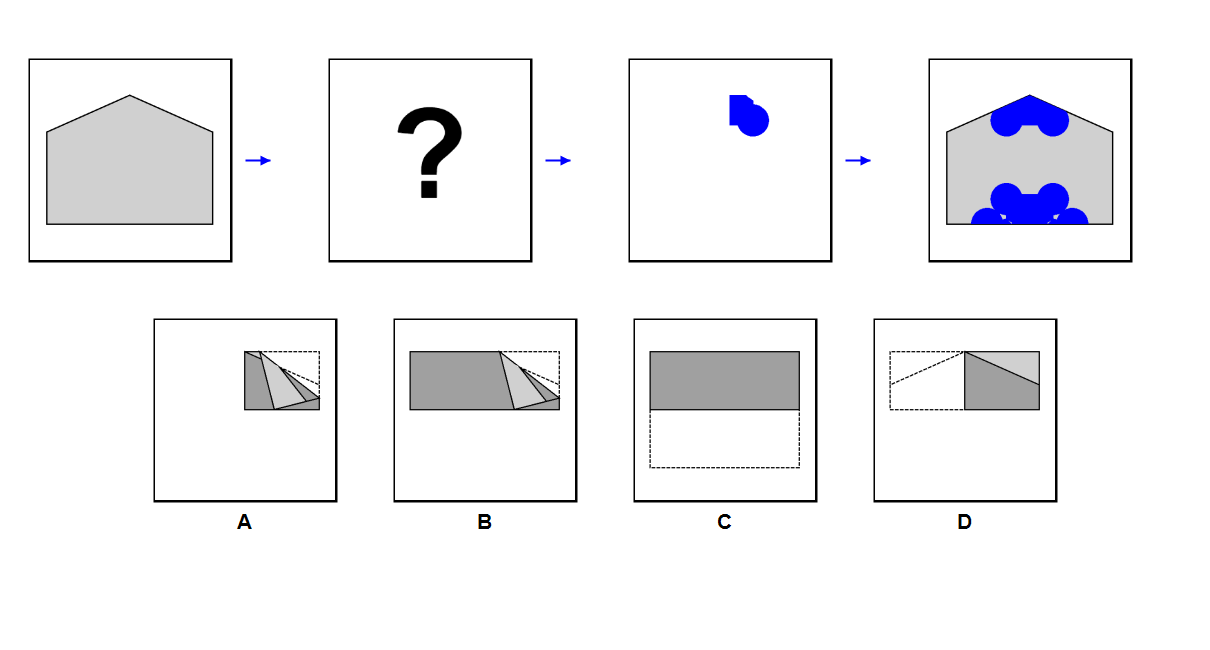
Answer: B